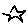
Label: star